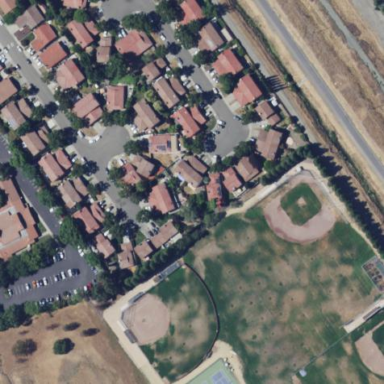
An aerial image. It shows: Baseball pitch for leisure land.